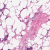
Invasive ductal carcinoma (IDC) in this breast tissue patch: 0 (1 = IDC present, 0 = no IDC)